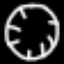
Label: clock